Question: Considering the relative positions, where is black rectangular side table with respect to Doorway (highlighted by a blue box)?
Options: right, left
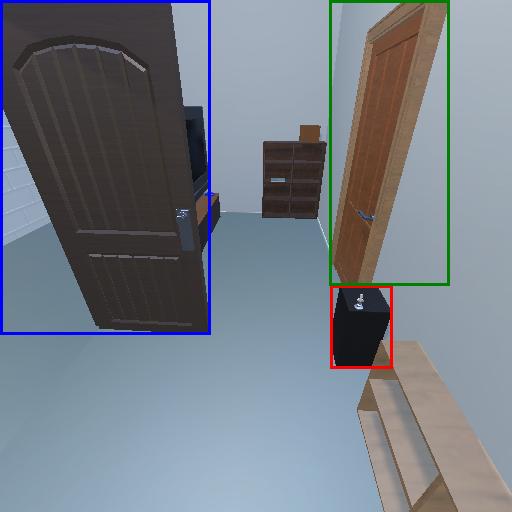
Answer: right